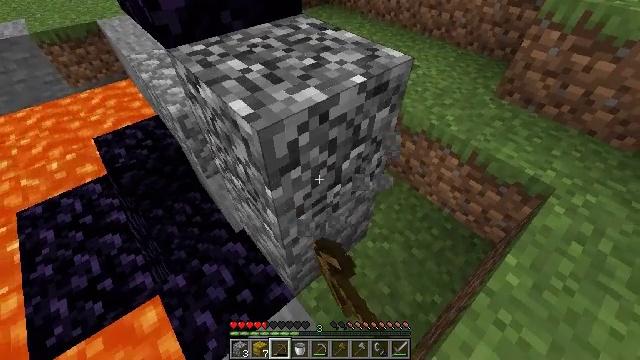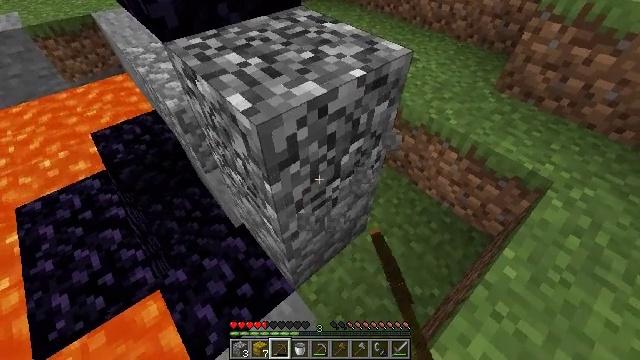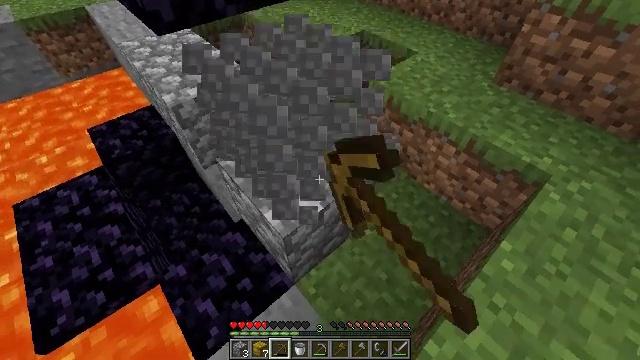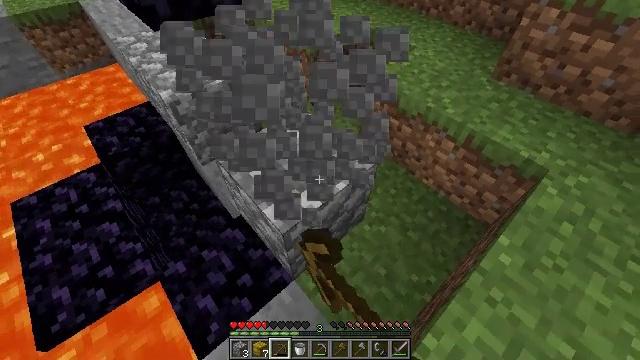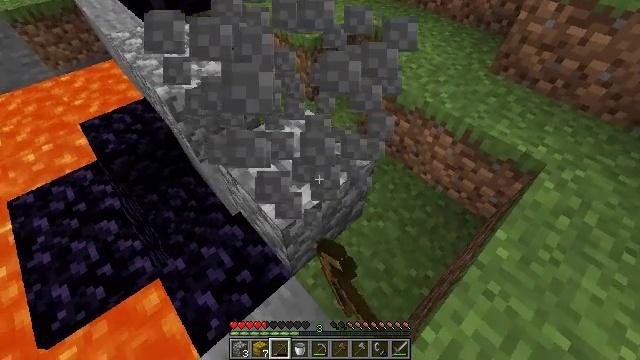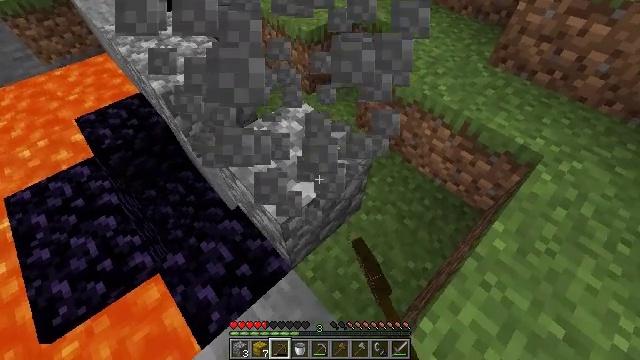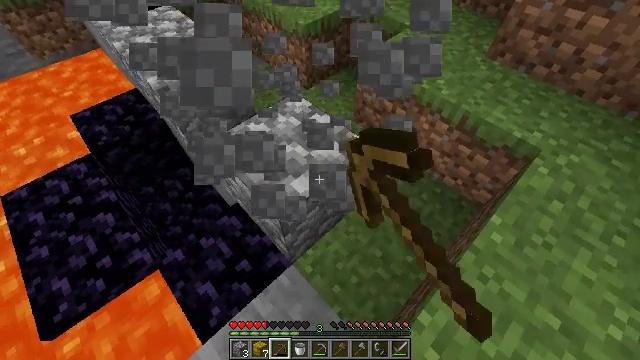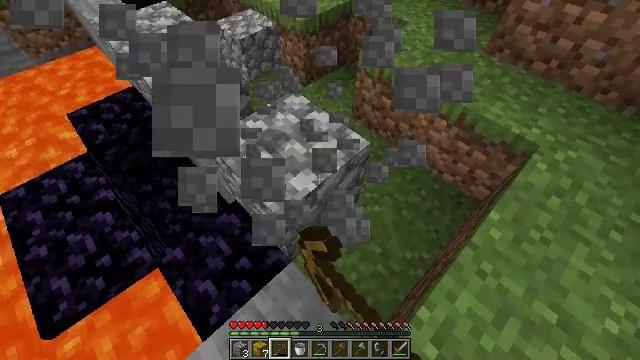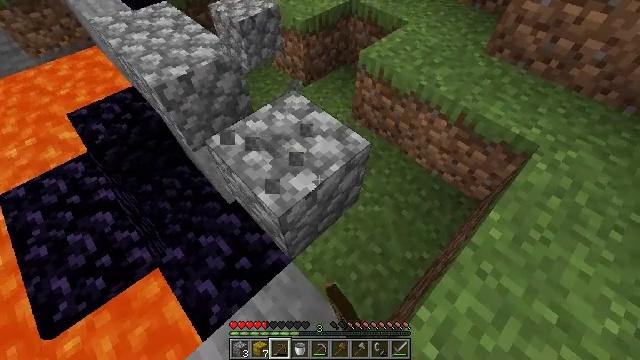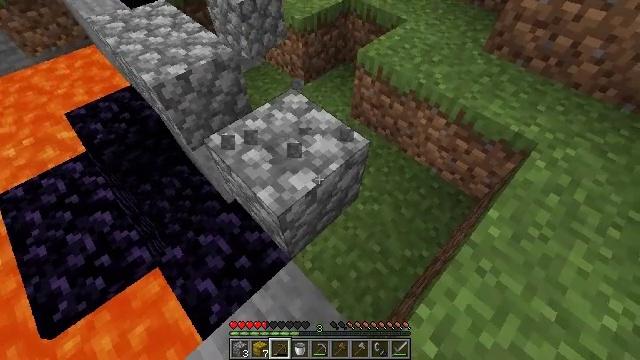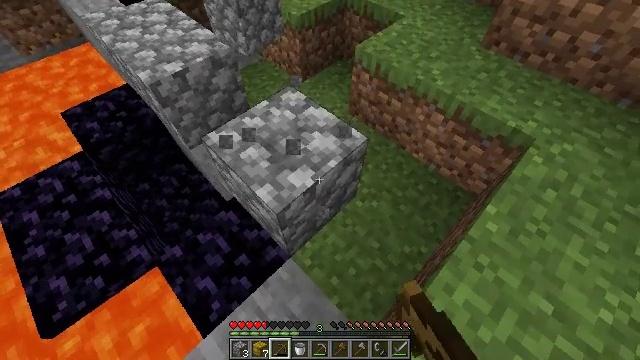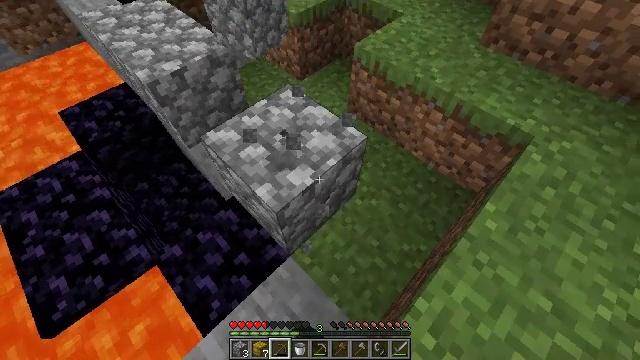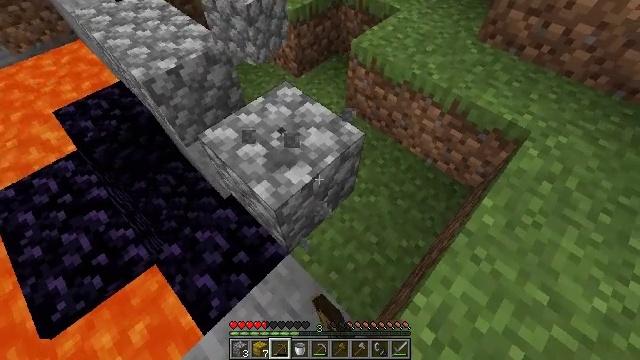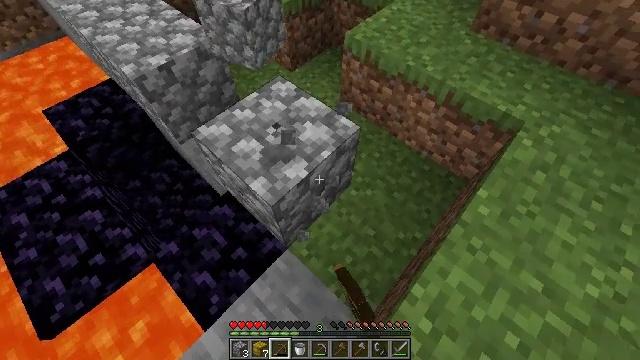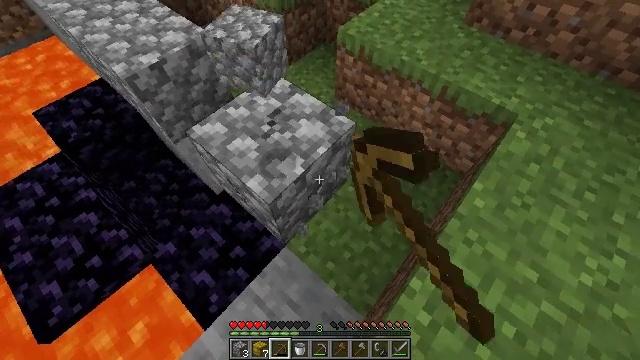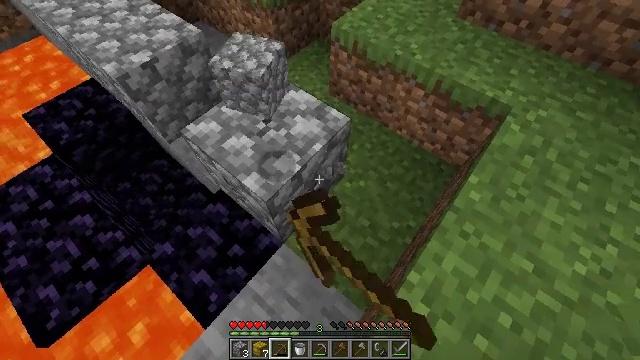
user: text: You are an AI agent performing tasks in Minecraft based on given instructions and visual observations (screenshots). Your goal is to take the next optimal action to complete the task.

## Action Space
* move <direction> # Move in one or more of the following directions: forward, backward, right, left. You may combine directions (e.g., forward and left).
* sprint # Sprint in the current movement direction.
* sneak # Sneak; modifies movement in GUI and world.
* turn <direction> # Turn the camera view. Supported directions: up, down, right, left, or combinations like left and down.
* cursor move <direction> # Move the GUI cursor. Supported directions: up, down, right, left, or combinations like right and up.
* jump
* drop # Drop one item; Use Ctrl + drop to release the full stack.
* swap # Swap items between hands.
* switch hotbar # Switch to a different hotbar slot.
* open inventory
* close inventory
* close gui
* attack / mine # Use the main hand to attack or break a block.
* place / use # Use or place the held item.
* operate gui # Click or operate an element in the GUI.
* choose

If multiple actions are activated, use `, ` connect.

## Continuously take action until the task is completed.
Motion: motion action
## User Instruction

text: Collect cobblestone blocks for construction.
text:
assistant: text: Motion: turn down, attack / mine
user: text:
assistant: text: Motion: turn down, attack / mine
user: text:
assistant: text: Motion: attack / mine
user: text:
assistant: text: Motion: attack / mine
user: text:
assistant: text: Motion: turn down, attack / mine
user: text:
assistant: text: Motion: turn down, attack / mine
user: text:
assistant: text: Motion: attack / mine
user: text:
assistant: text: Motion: attack / mine
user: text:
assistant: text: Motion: attack / mine
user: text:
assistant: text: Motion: attack / mine
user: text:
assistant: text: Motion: attack / mine
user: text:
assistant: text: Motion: attack / mine
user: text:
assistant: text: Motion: turn right and down, attack / mine
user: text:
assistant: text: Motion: turn right, attack / mine
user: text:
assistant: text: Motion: turn right, attack / mine
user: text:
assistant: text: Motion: attack / mine
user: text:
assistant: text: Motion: attack / mine
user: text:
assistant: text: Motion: attack / mine
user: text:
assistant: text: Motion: attack / mine
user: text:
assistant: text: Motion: attack / mine
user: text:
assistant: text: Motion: attack / mine
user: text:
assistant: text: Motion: attack / mine
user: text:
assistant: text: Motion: attack / mine
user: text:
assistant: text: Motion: attack / mine
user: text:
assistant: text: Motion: attack / mine
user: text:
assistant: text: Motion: attack / mine
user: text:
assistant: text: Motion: attack / mine
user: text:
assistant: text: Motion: attack / mine
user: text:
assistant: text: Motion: attack / mine
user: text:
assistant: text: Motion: attack / mine